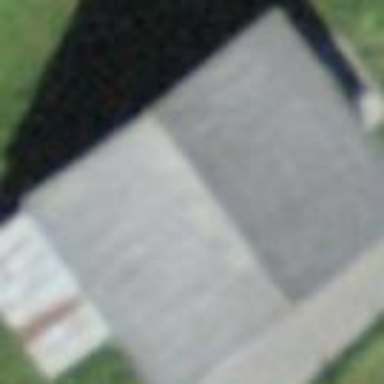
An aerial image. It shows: Barn.